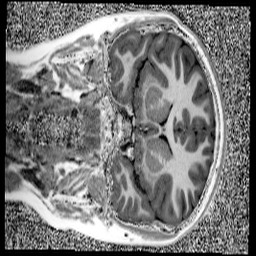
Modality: UNIT1
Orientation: coronal
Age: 10
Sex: male
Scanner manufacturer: siemens
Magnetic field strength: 3 T
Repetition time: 4 s
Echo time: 0.00303 s